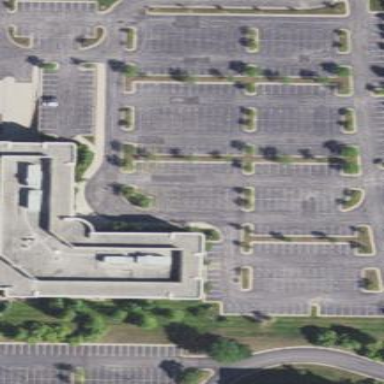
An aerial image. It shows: Commercial building.